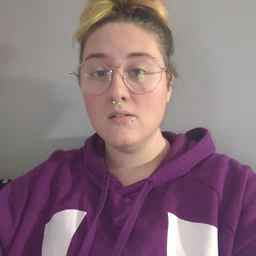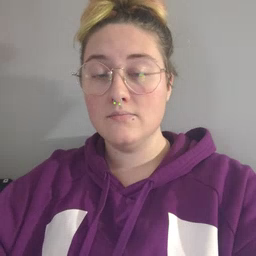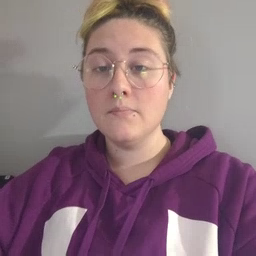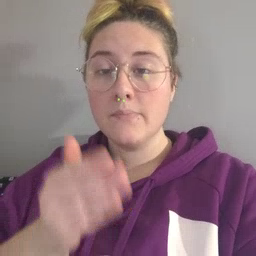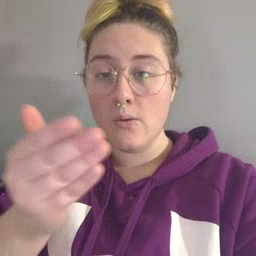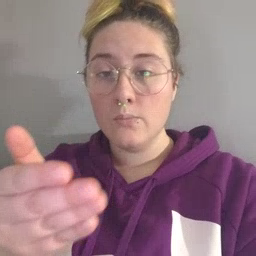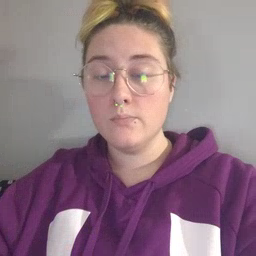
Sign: boat